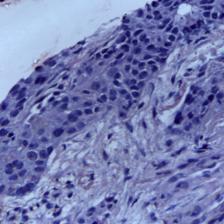
Diagnosis: OSCC